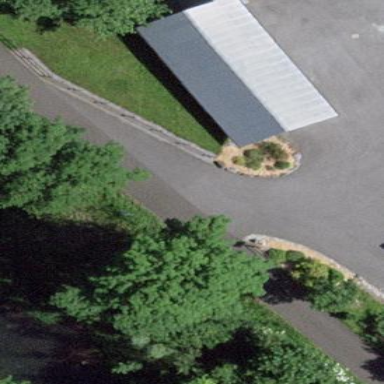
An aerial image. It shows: Service building.